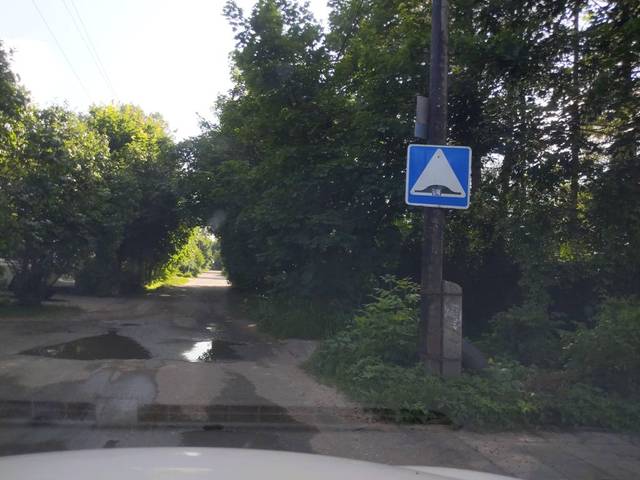
Region: Russia
Coordinates: 55.976, 37.832